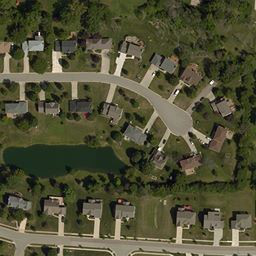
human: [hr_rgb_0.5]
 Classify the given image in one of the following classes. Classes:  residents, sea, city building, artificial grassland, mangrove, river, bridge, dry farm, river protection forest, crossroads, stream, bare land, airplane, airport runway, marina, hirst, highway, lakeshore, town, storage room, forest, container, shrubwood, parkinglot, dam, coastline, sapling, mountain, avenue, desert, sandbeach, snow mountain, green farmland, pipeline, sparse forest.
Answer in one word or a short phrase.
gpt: town